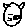
Label: cat